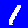
Digit: 1